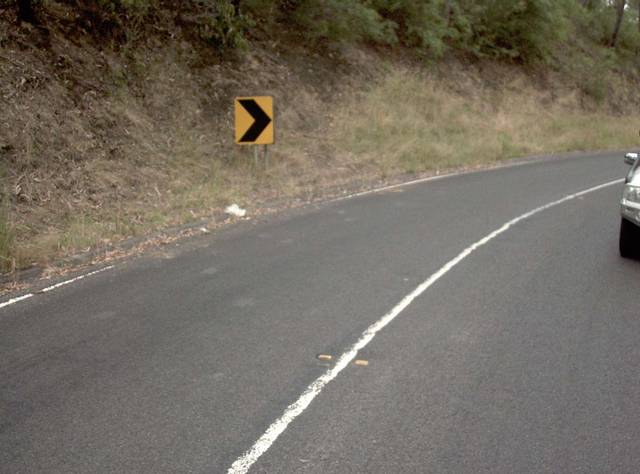
Region: Australia
Coordinates: -37.642, 145.578